Question: I prepare a numpy matrix then use matplotlib to plot the matrix, such as:
'''
>>> import numpy
>>> import matplotlib.pylab as plt
>>> m = [[0.0, 1.47, 2.43, 3.44, 1.08, 2.83, 1.08, 2.13, 2.11, 3.7], [1.47, 0.0, 1.5, 2.39, 2.11, 2.4, 2.11, 1.1, 1.1, 3.21], [2.43, 1.5, 0.0, 1.22, 2.69, 1.33, 3.39, 2.15, 2.12, 1.87], [3.44, 2.39, 1.22, 0.0, 3.45, 2.22, 4.34, 2.54, 3.04, 2.28], [1.08, 2.11, 2.69, 3.45, 0.0, 3.13, 1.76, 2.46, 3.02, 3.85], [2.83, 2.4, 1.33, 2.22, 3.13, 0.0, 3.83, 3.32, 2.73, 0.95], [1.08, 2.11, 3.39, 4.34, 1.76, 3.83, 0.0, 2.47, 2.44, 4.74], [2.13, 1.1, 2.15, 2.54, 2.46, 3.32, 2.47, 0.0, 1.78, 4.01], [2.11, 1.1, 2.12, 3.04, 3.02, 2.73, 2.44, 1.78, 0.0, 3.57], [3.7, 3.21, 1.87, 2.28, 3.85, 0.95, 4.74, 4.01, 3.57, 0.0]]
>>> matrix = numpy.matrix(m)
>>> matrix
matrix([
[ 0. , 1.47, 2.43, 3.44, 1.08, 2.83, 1.08, 2.13, 2.11, 3.7 ],
[ 1.47, 0. , 1.5 , 2.39, 2.11, 2.4 , 2.11, 1.1 , 1.1 , 3.21],
[ 2.43, 1.5 , 0. , 1.22, 2.69, 1.33, 3.39, 2.15, 2.12, 1.87],
[ 3.44, 2.39, 1.22, 0. , 3.45, 2.22, 4.34, 2.54, 3.04, 2.28],
[ 1.08, 2.11, 2.69, 3.45, 0. , 3.13, 1.76, 2.46, 3.02, 3.85],
[ 2.83, 2.4 , 1.33, 2.22, 3.13, 0. , 3.83, 3.32, 2.73, 0.95],
[ 1.08, 2.11, 3.39, 4.34, 1.76, 3.83, 0. , 2.47, 2.44, 4.74],
[ 2.13, 1.1 , 2.15, 2.54, 2.46, 3.32, 2.47, 0. , 1.78, 4.01],
[ 2.11, 1.1 , 2.12, 3.04, 3.02, 2.73, 2.44, 1.78, 0. , 3.57],
[ 3.7 , 3.21, 1.87, 2.28, 3.85, 0.95, 4.74, 4.01, 3.57, 0. ]
])
>>> fig = plt.figure()
>>> ax = fig.add_subplot(1,1,1)
>>> ax.set_aspect('equal')
>>> plt.imshow(matrix, interpolation='nearest', cmap=plt.cm.ocean)
>>> plt.colorbar()
>>> plt.show()
'''
The plot shows like this:

This is fine, except for the fact that I would like my axes to go from 1-10, rather than 0-9 (derived from python's 0 indexing)
Is there a simple way to do this?
Many thanks!!
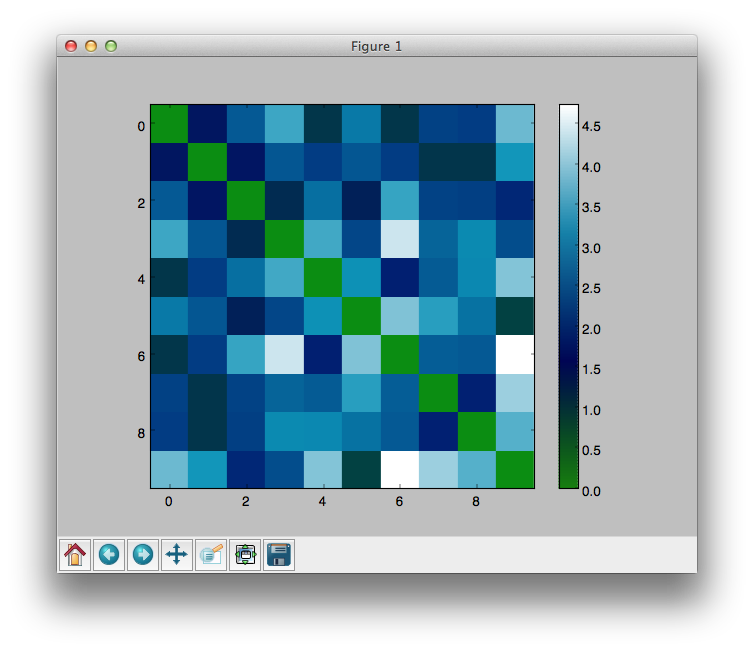
Answer: You can use the 'extent' optional parameter to the 'plt.imshow()' function, which is documented <URL>. Like this:
'''
#All the stuff earlier in the program
plt.imshow(matrix, interpolation='nearest', cmap=plt.cm.ocean, extent=(0.5,10.5,0.5,10.5))
plt.colorbar()
plt.show()
'''
For a matrix with an arbitrary shape, you could change this code to something like this:
'''
#All the stuff earlier in the program
plt.imshow(matrix, interpolation='nearest', cmap=plt.cm.ocean,
extent=(0.5,numpy.shape(matrix)[0]+0.5,0.5,numpy.shape(matrix)[1]+0.5))
plt.colorbar()
plt.show()
'''
This produces a plot that looks like this: